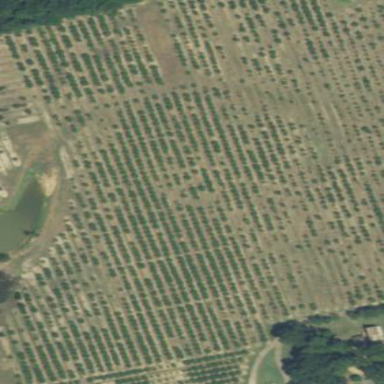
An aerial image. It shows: Orchard planted with peach trees.